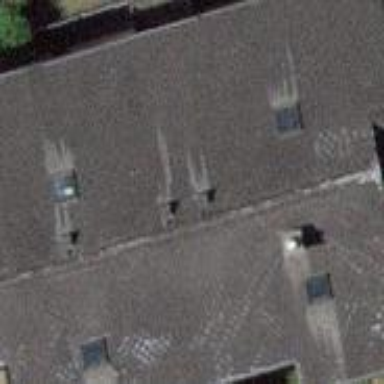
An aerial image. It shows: Residential building with gabled roof.